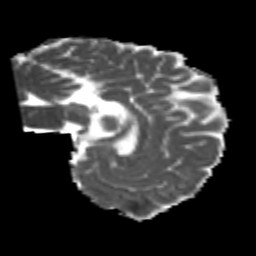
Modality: MD
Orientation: sagittal
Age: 24
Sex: female
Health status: healthy
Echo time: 0.074 s